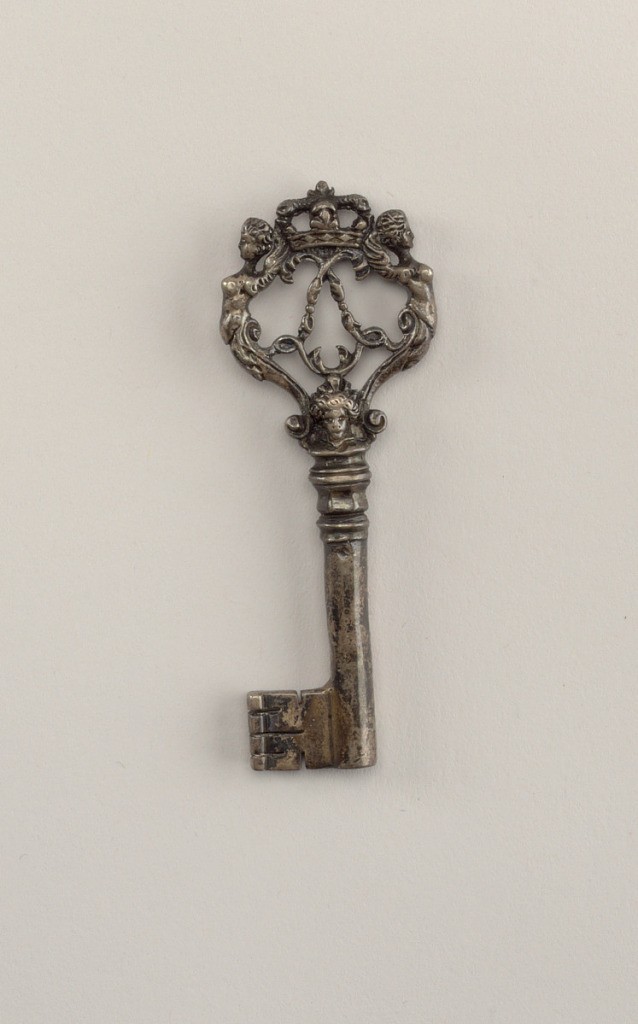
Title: Key
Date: late 18th century
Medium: Silver
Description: Key with crowned interlacing L's flanked by harpies, above a mask.